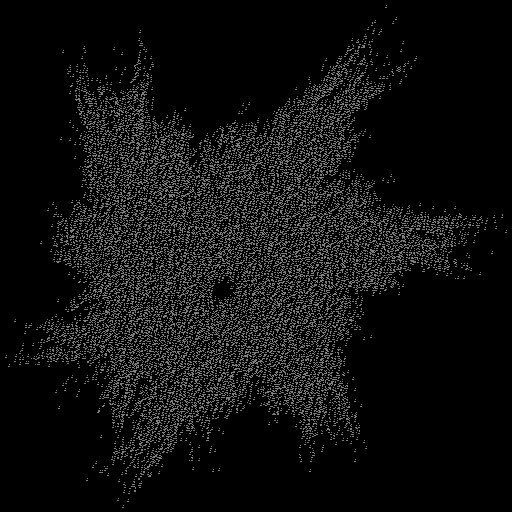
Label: bedder